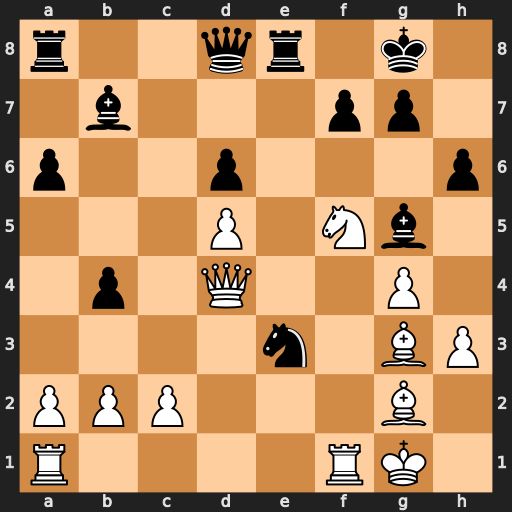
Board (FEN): r2qr1k1/1b3pp1/p2p3p/3P1Nb1/1p1Q2P1/4n1BP/PPP3B1/R4RK1
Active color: w
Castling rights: -
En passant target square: -
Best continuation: Qxg7#